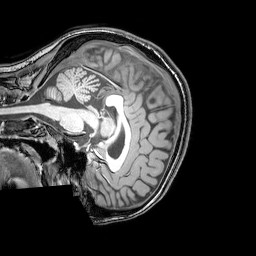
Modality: T1w
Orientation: sagittal
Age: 24
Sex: female
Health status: healthy
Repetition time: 0.081 s
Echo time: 0.037 s